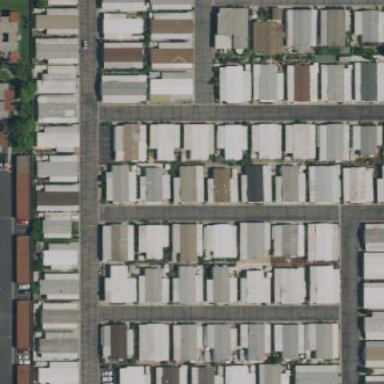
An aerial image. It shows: Residential area designated as trailer park.